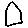
Label: house